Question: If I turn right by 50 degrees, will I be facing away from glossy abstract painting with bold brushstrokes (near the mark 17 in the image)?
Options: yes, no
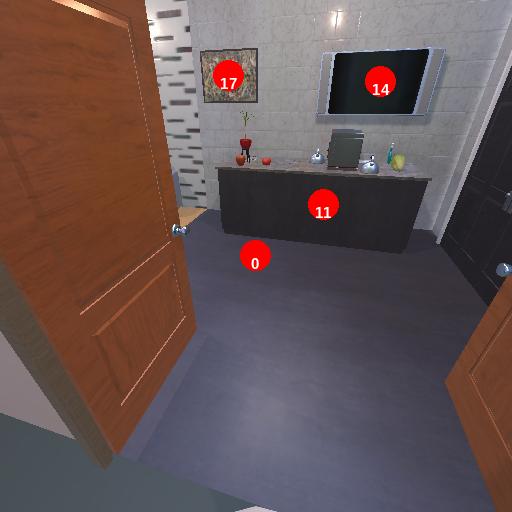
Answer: yes